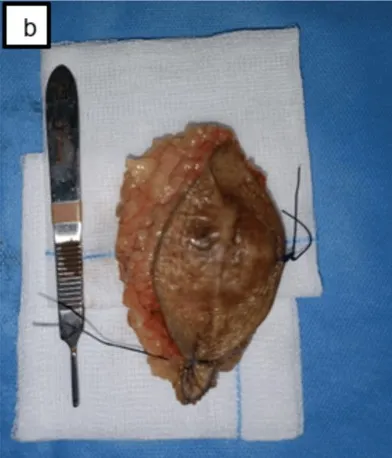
The mass after resection.
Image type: medical_photograph (other_medical_photograph)